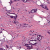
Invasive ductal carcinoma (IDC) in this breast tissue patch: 1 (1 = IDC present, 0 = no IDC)